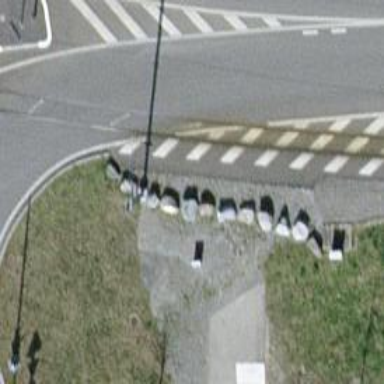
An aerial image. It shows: Block barrier.